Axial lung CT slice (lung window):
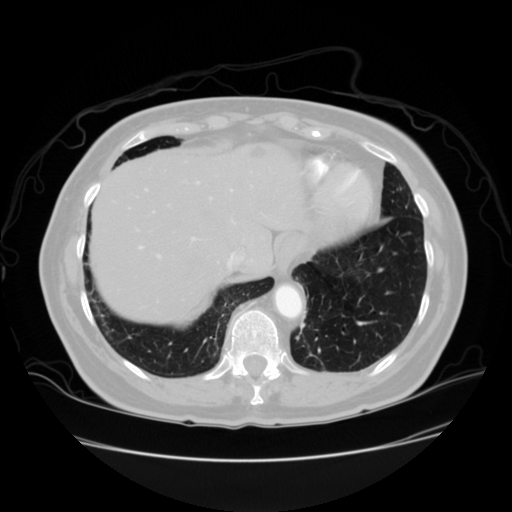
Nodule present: no